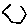
Label: hexagon